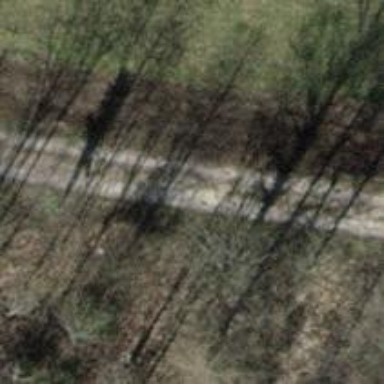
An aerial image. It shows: Track with compacted grade3 surface.